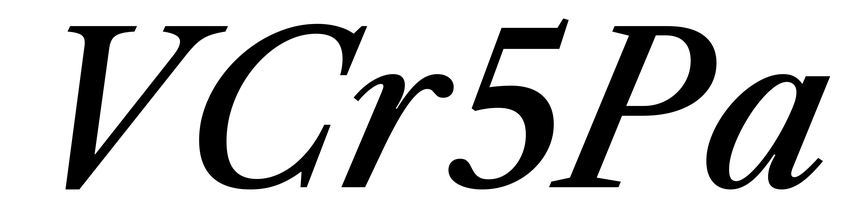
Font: LibreCaslonText-Italic_Medium_Italic